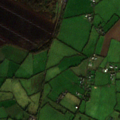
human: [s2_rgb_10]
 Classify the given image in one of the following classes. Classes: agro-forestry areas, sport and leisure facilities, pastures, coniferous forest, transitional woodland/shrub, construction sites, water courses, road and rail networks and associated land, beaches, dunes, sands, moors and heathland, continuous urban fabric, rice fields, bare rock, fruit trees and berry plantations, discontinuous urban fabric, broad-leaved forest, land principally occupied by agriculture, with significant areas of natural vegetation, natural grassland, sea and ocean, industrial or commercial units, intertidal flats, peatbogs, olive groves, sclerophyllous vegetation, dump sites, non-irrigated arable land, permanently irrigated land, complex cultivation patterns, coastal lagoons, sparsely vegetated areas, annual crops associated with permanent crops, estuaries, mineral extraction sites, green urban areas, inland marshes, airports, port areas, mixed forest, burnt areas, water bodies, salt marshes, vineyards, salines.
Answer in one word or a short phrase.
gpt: pastures, mixed forest, peatbogs